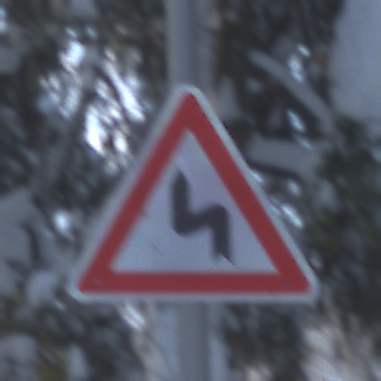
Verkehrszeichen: DoppelkurveZunaechstLinks
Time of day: MorningAfternoon
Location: Outdoor (Nature)
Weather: Clear
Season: Winter
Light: Natural